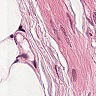
Metastatic tissue present: no